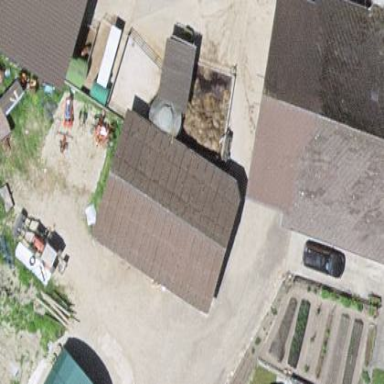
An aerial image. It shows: Shed building.